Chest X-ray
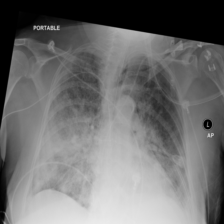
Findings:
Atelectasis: negative
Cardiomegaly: negative
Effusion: negative
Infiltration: positive
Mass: negative
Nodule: negative
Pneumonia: negative
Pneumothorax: negative
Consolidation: negative
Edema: negative
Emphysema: negative
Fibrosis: negative
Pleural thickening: negative
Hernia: negative